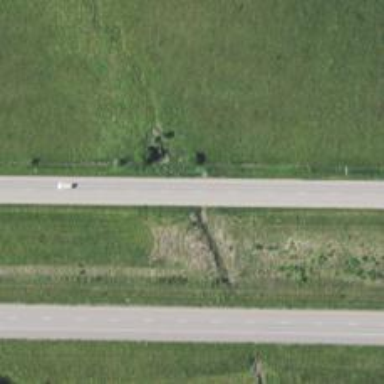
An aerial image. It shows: Trunk highway with expressway features.